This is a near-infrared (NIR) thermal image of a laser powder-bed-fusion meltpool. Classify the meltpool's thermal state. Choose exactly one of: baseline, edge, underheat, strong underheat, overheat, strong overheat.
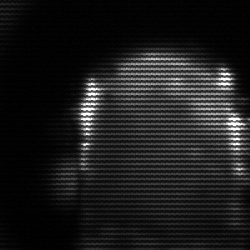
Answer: baseline